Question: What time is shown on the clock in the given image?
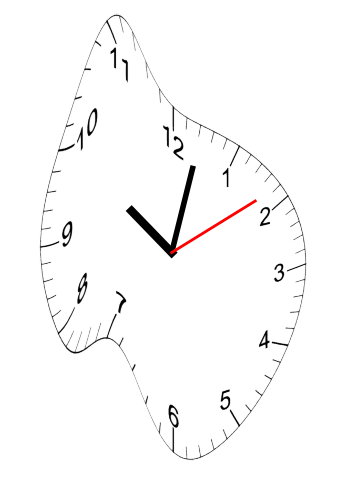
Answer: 10:02:09